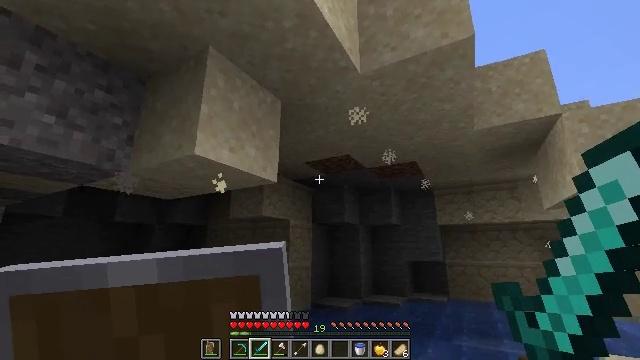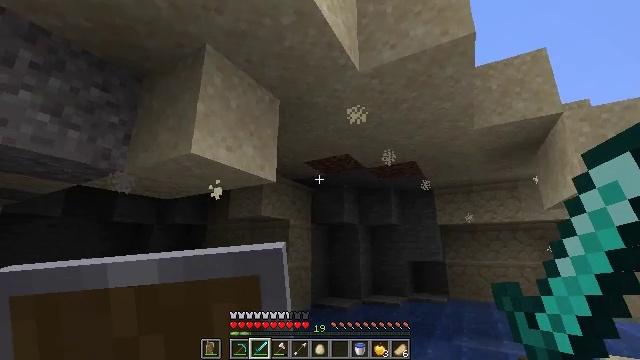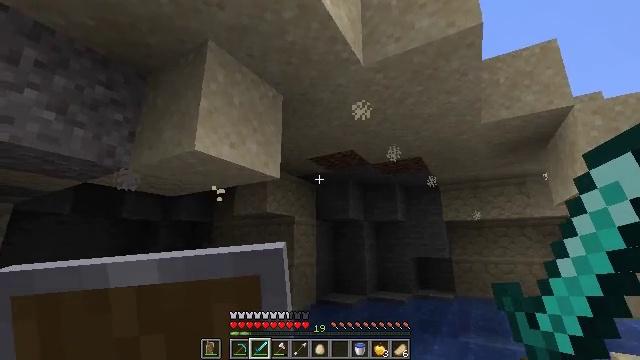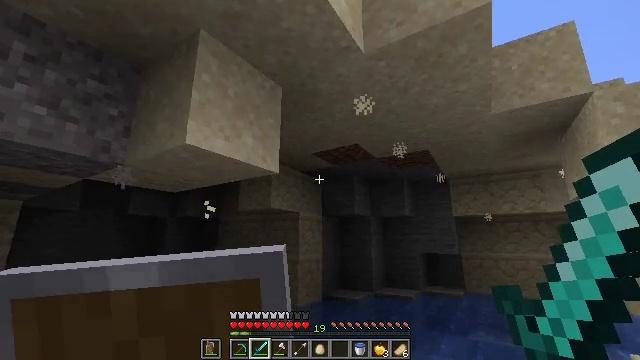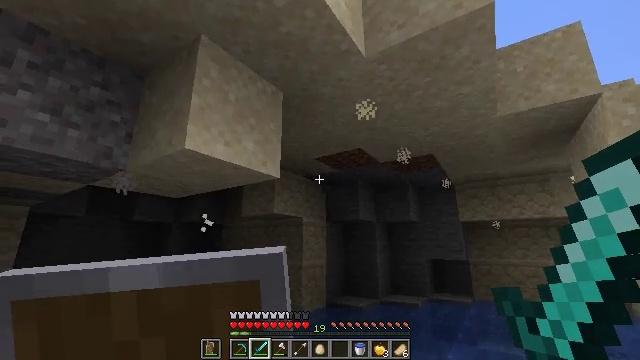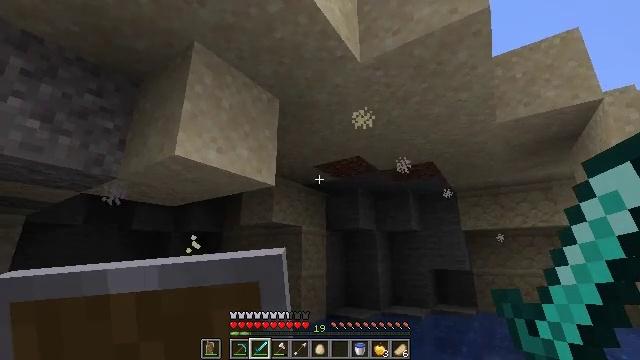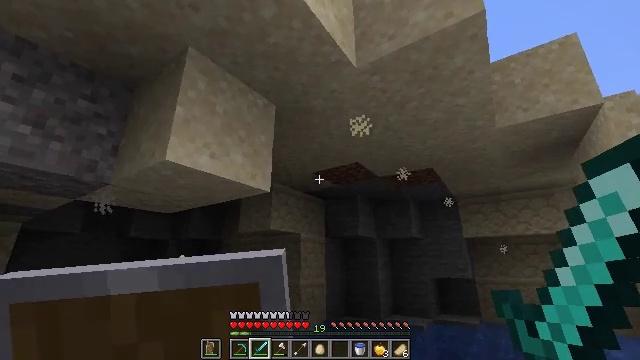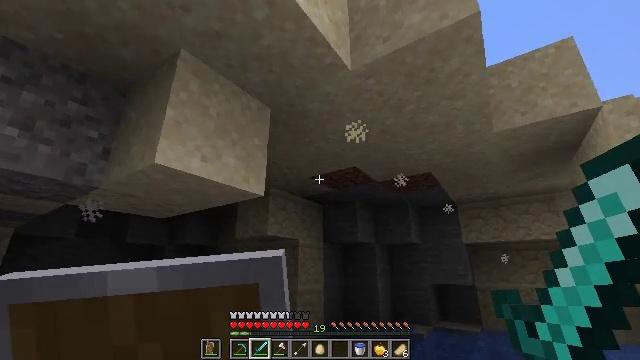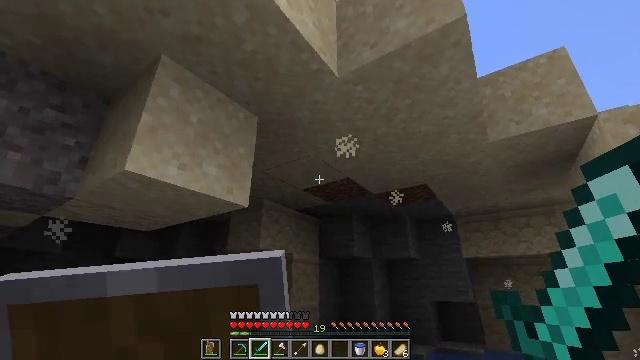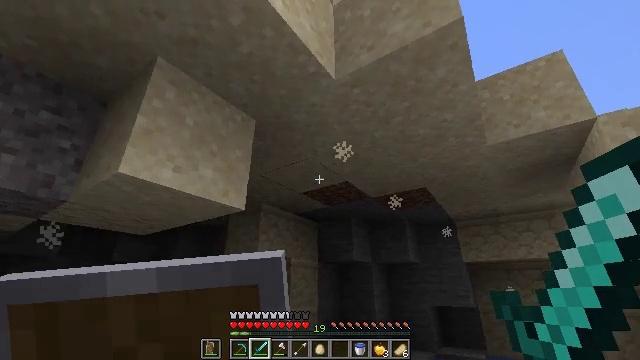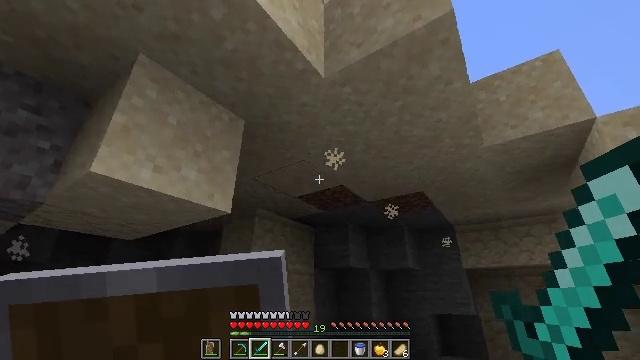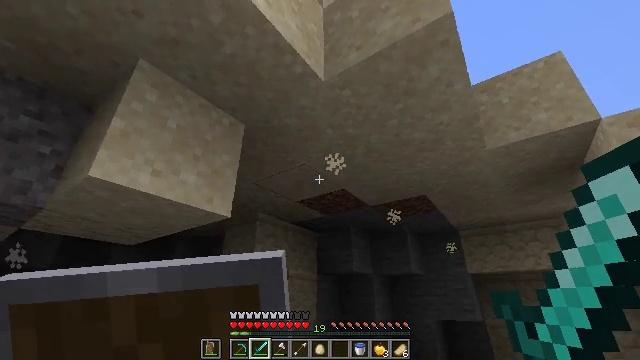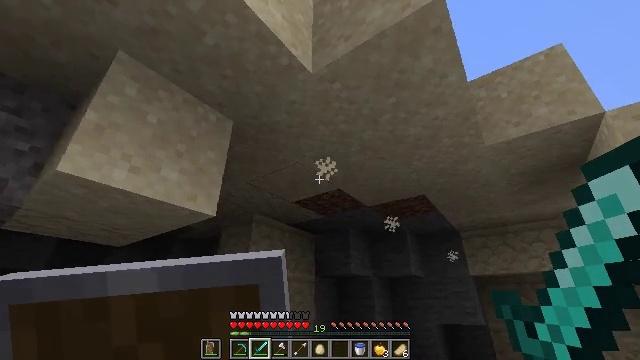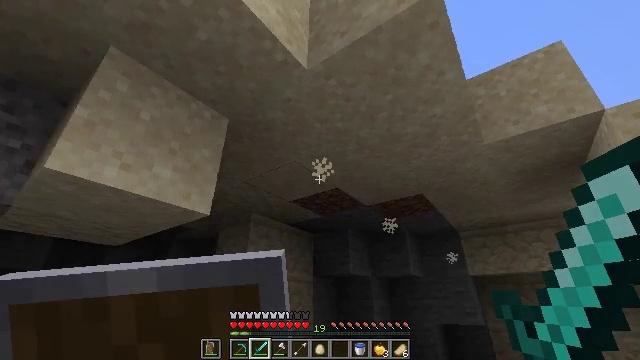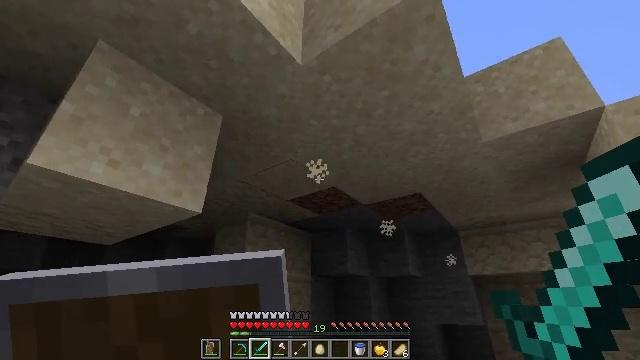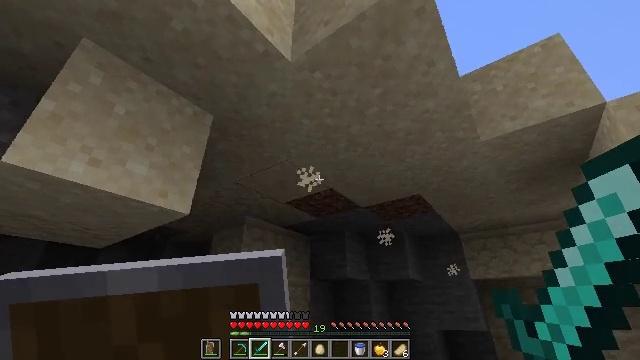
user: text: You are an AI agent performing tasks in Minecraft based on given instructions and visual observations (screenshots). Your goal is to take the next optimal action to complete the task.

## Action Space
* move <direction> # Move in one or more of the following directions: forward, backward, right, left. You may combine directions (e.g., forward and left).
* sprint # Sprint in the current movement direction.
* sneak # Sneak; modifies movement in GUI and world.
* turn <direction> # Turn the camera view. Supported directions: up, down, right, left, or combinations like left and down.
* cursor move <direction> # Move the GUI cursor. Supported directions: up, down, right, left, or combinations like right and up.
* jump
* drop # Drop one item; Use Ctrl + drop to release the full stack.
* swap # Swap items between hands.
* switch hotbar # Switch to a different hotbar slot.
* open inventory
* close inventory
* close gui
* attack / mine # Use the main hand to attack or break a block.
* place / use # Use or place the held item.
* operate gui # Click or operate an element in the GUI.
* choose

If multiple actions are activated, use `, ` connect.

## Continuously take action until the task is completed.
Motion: motion action
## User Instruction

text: Collect sand to make glass.
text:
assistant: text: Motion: move forward and move right, sneak
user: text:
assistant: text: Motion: move forward and move right, sneak, turn left
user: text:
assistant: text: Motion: move forward and move right, sneak, turn left
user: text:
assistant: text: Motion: move forward and move right, sneak, turn left and up
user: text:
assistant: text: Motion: move forward and move right, sneak, turn up
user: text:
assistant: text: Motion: move forward and move right, sneak, turn up
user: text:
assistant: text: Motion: move forward and move right, sneak, turn up
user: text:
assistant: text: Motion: move forward and move right, sneak, turn up
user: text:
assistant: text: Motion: move forward and move right, sneak
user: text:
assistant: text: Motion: move forward and move right, sneak, turn up
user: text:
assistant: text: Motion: move forward and move right, sneak, turn up
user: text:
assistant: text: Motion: move forward and move right, sneak
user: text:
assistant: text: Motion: move forward and move right, sneak
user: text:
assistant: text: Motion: move forward and move right, sneak
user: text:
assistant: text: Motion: move right, sneak
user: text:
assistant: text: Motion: move right, sneak, turn left and up
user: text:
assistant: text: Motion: sneak, turn up
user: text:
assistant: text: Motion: sneak
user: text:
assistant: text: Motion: sneak
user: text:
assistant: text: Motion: sneak, attack / mine
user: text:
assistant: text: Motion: sneak, attack / mine
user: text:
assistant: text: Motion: sneak, attack / mine
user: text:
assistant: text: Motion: sneak, attack / mine
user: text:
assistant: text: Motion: sneak, attack / mine
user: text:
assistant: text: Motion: sneak, attack / mine
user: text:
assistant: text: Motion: sneak, attack / mine
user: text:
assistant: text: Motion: sneak, attack / mine
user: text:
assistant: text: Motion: sneak, attack / mine
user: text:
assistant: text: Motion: sneak, attack / mine
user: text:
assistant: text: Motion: sneak, attack / mine